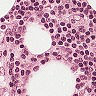
Metastatic tissue present: no